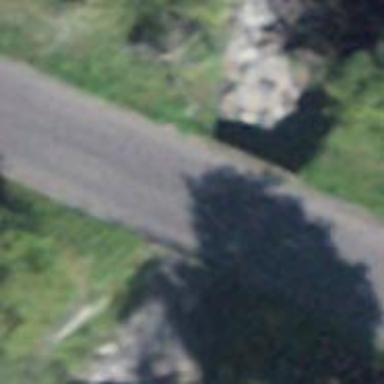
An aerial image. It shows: Tertiary road on asphalt surface on bridge.